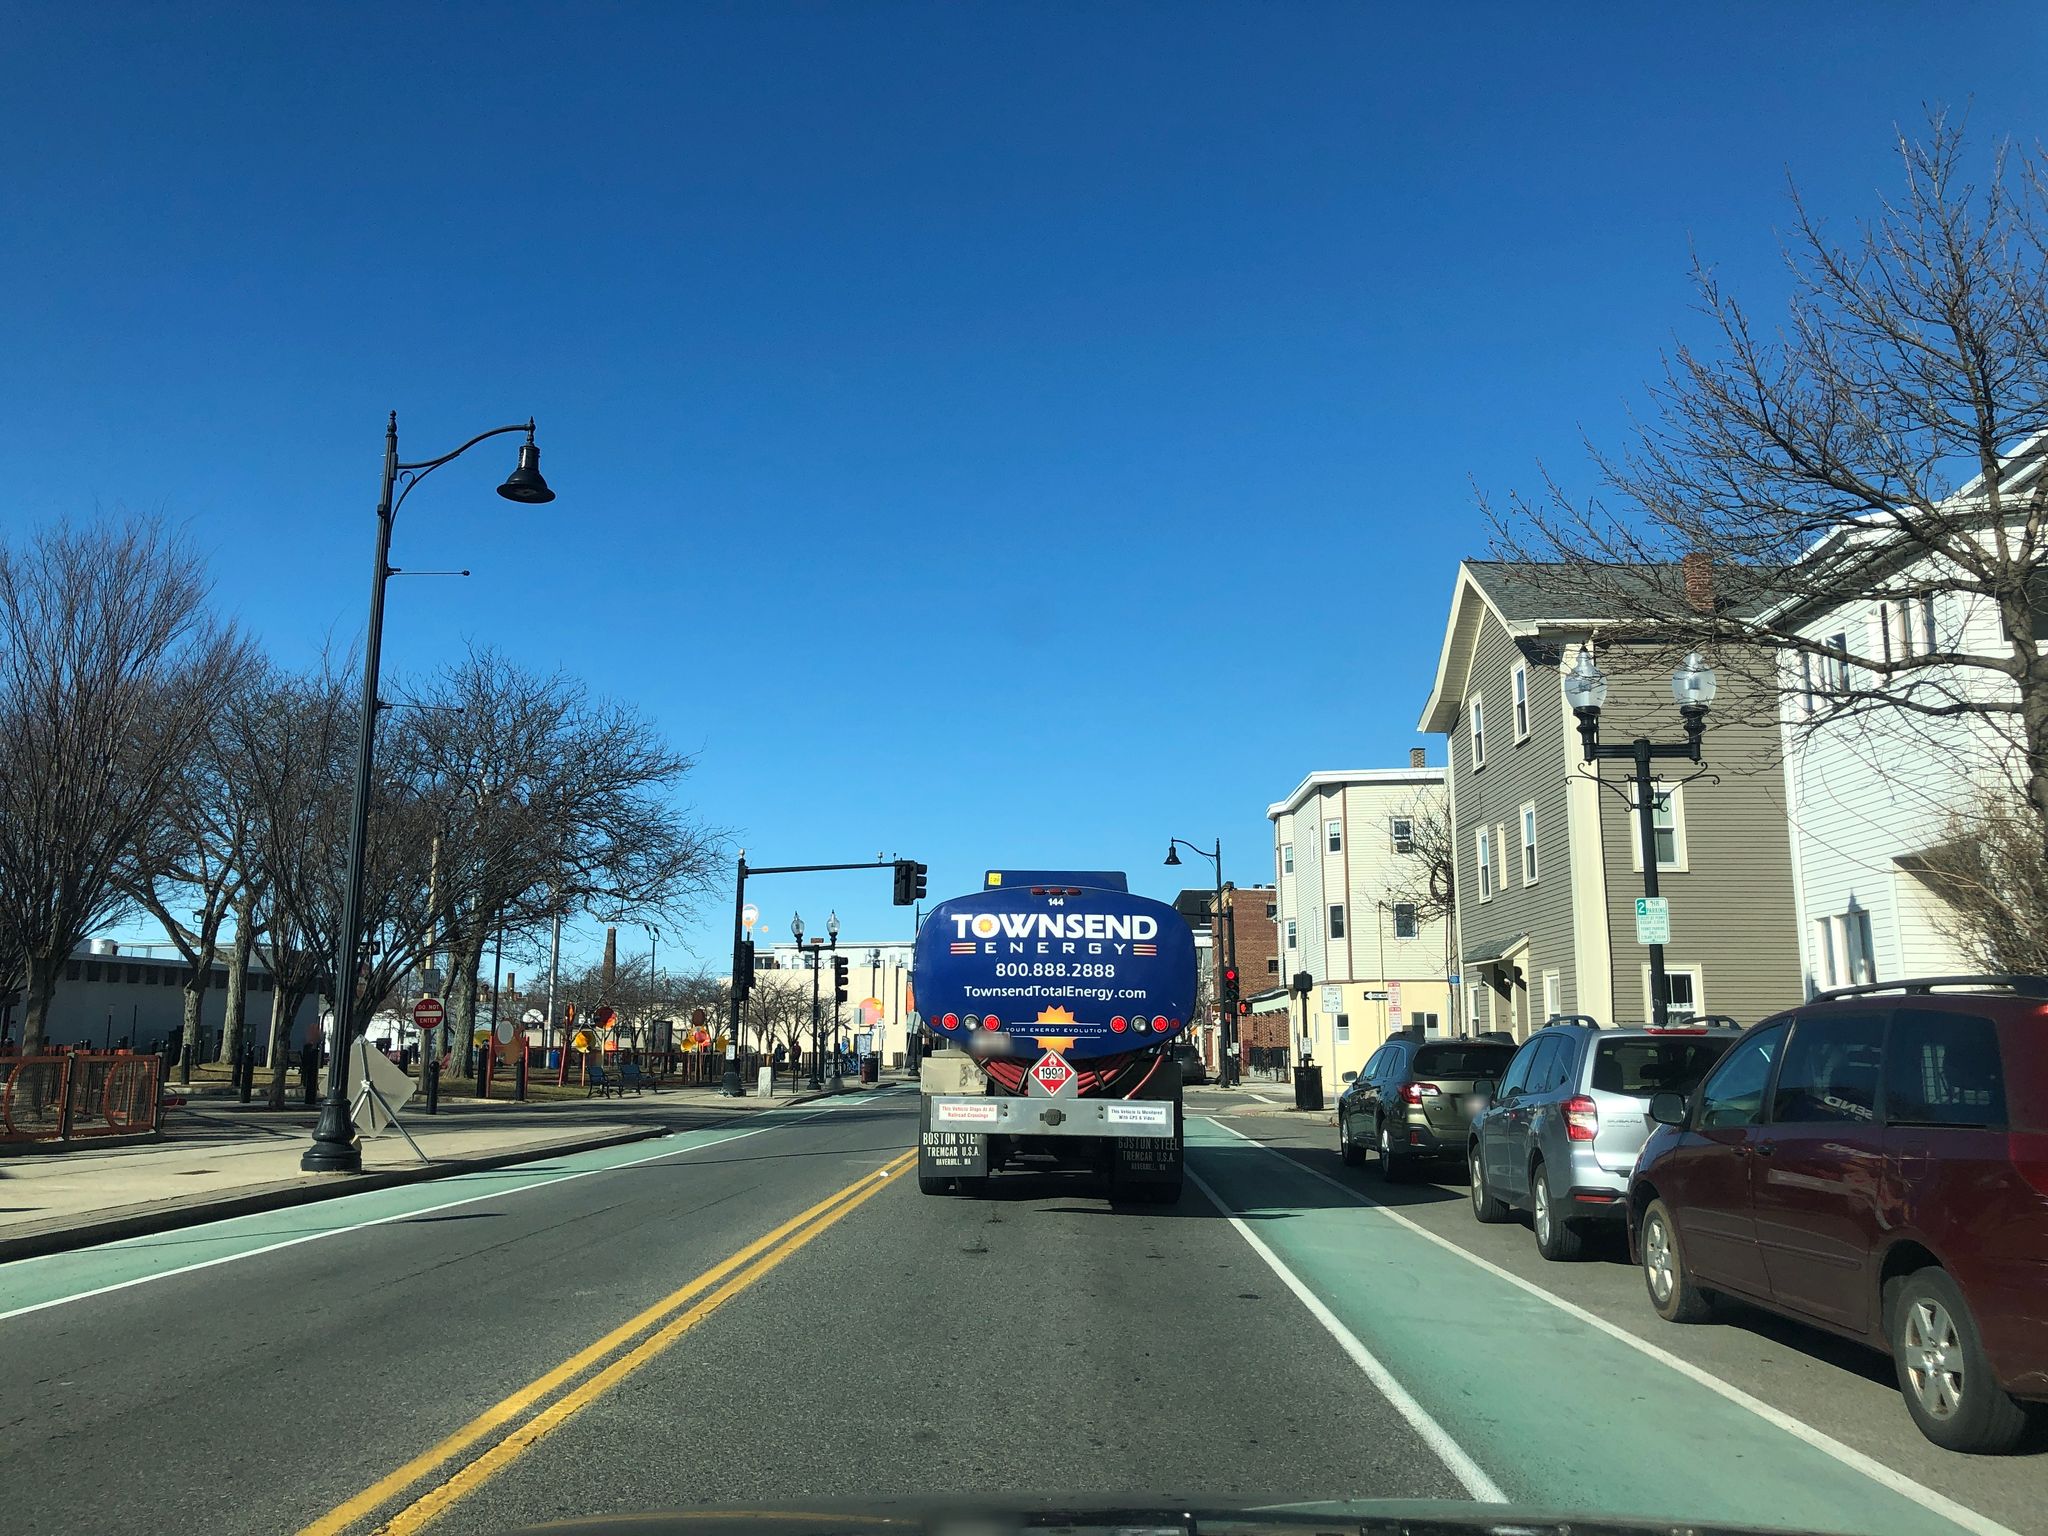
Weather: clear
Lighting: day
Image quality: good
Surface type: driving surface
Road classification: secondary
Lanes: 2
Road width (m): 19.8
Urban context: urban centre
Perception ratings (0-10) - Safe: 4.65, Lively: 6.91, Beautiful: 5, Boring: 4.98, Depressing: 2.35, Wealthy: 6.47